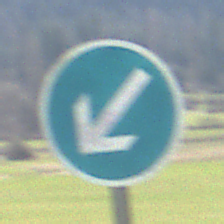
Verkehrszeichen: VorgeschriebeneVorbeifahrtLinks
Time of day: MorningAfternoon
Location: Outdoor (Nature)
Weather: PartlyCloudy
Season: NotSpecified
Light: Natural